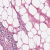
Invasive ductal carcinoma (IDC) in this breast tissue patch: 1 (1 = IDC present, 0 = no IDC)